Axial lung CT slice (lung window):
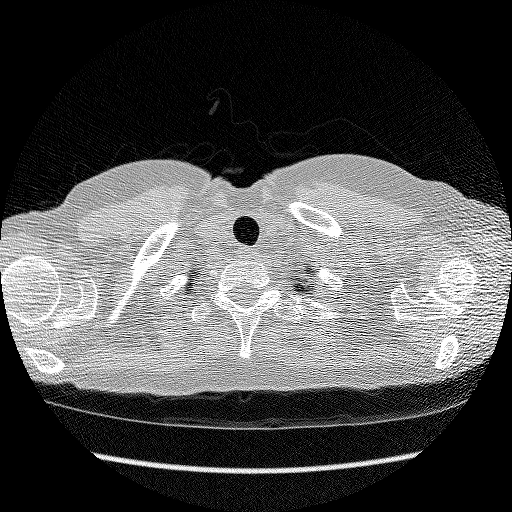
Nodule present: no